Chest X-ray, AP view. Patient: 50 years old, sex F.
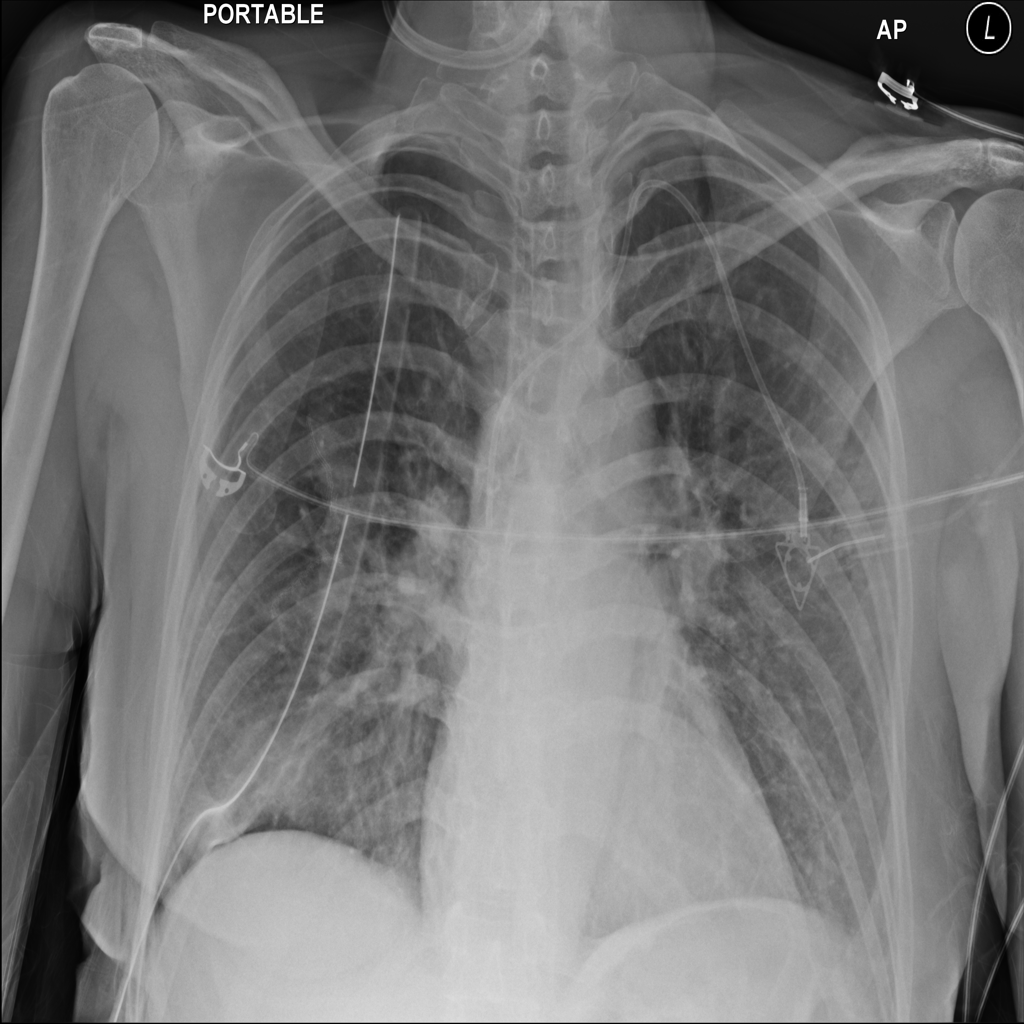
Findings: Infiltration, Nodule